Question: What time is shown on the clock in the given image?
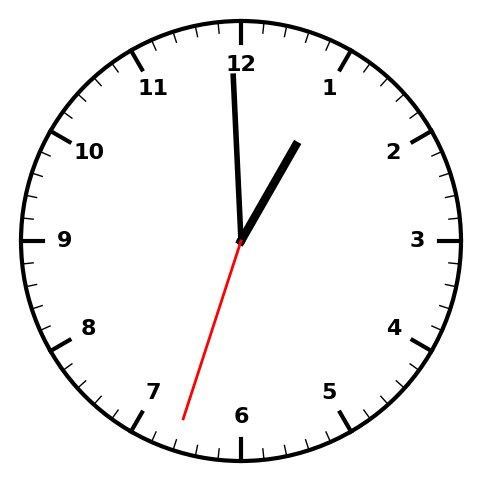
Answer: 12:59:33